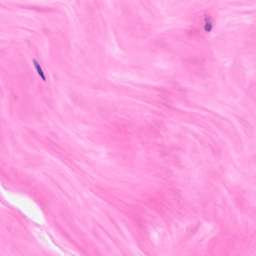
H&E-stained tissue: Breast